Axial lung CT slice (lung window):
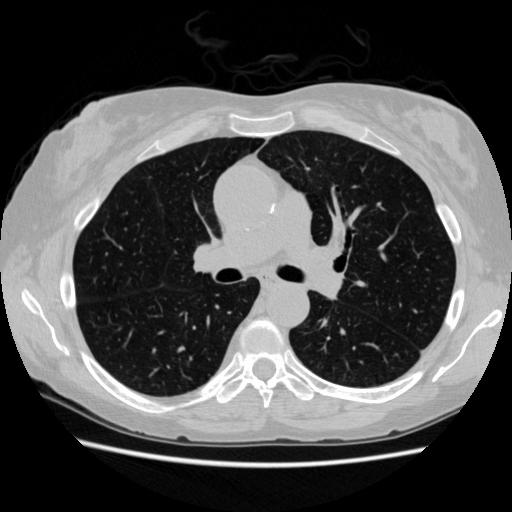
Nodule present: no